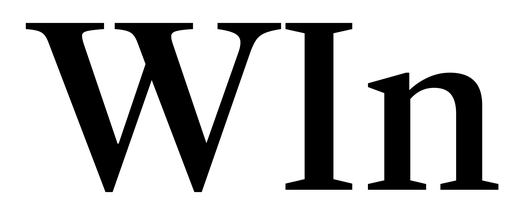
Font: LibreCaslonText_Medium